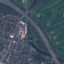
Land use / land cover: Highway